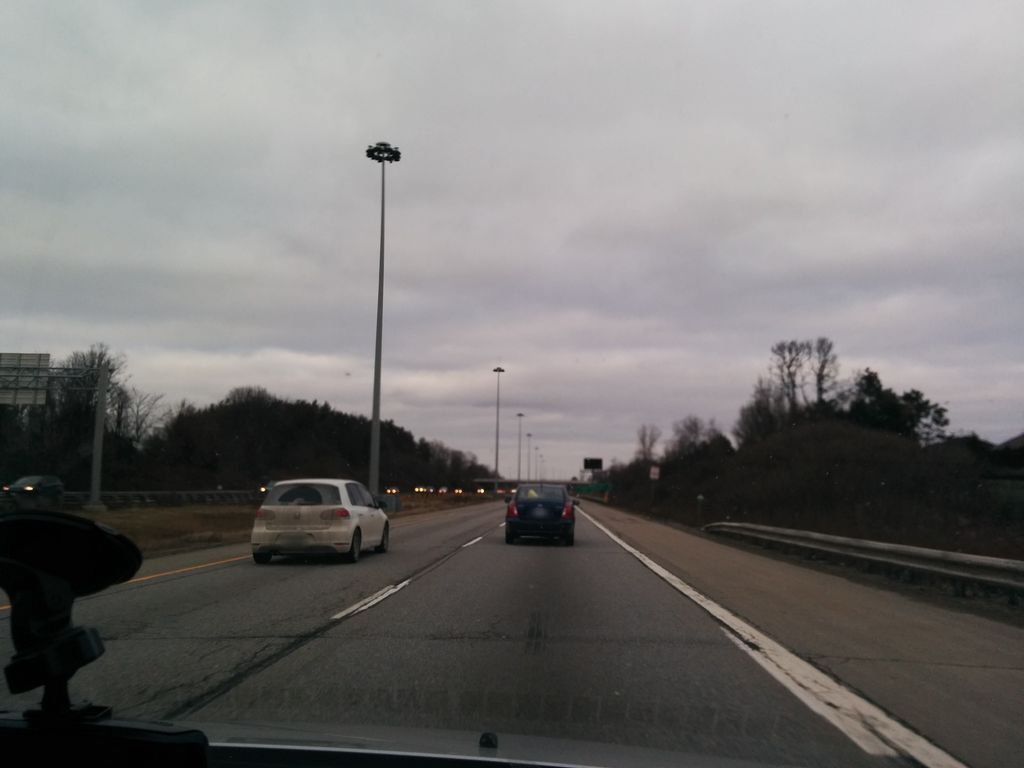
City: hamilton